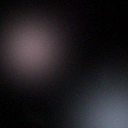
Screen state: off